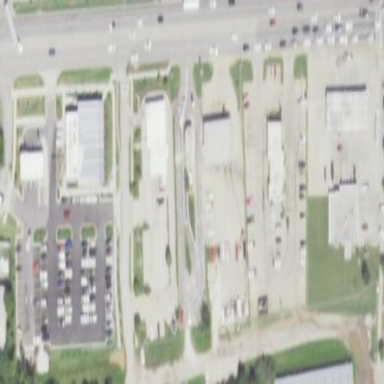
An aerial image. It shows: Retail area.